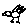
Label: bird